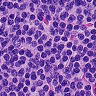
Metastatic tissue present: no